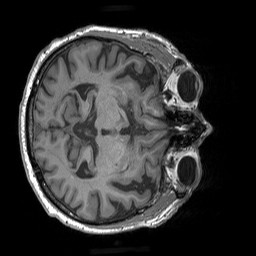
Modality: T1w
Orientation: axial
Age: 77
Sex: male
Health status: healthy
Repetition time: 1.9 s
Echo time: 0.00252 s